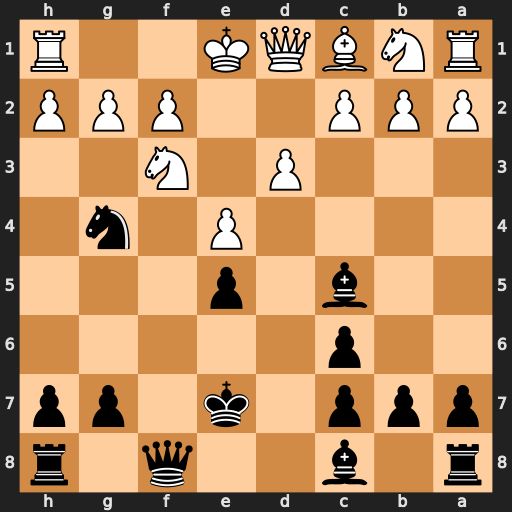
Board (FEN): r1b2q1r/ppp1k1pp/2p5/2b1p3/4P1n1/3P1N2/PPP2PPP/RNBQK2R
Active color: b
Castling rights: KQ
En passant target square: -
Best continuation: Nxf2 Qe2 Nxh1